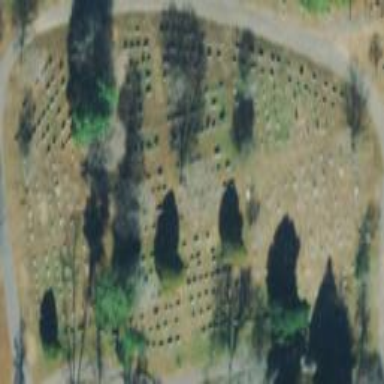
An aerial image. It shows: Sector in the cemetery.